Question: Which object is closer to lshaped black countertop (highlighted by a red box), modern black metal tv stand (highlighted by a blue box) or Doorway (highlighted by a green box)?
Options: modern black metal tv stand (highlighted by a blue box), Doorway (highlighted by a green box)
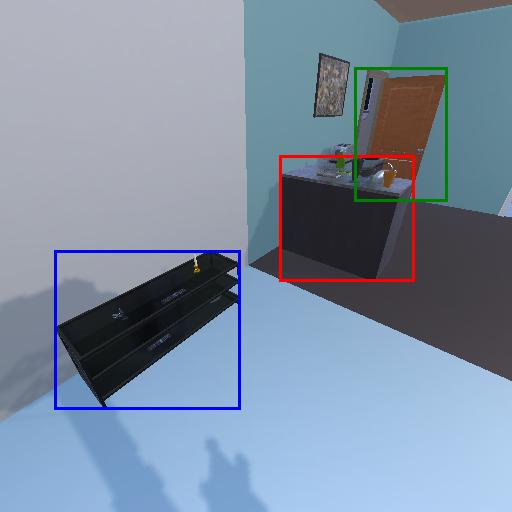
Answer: modern black metal tv stand (highlighted by a blue box)